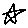
Label: star